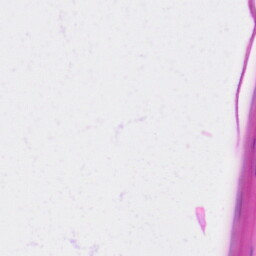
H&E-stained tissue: Skin